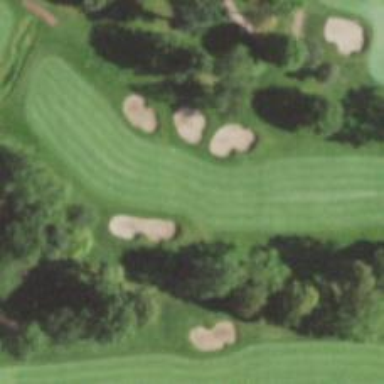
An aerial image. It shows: View of golf hole.